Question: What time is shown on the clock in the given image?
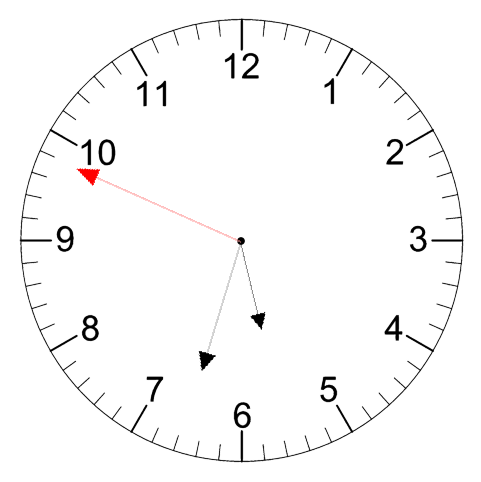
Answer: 05:32:49